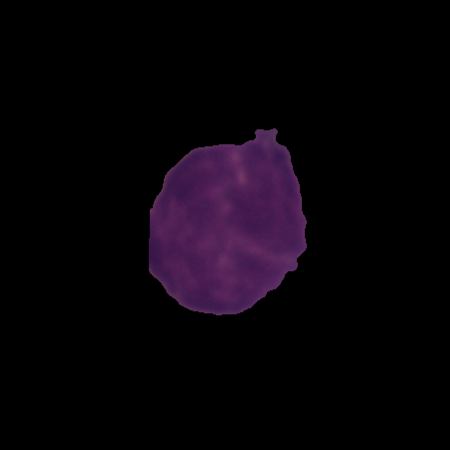
Label: healthy